Question: The charts are working ok in most browsers, including firefox and Opera. However in IE I am getting:
'''
Object doesn't support this property or method
report_graph.js
Code: 0
URI: http://10.11.4.92:5000/assets/report_graph.js?body=1
'''

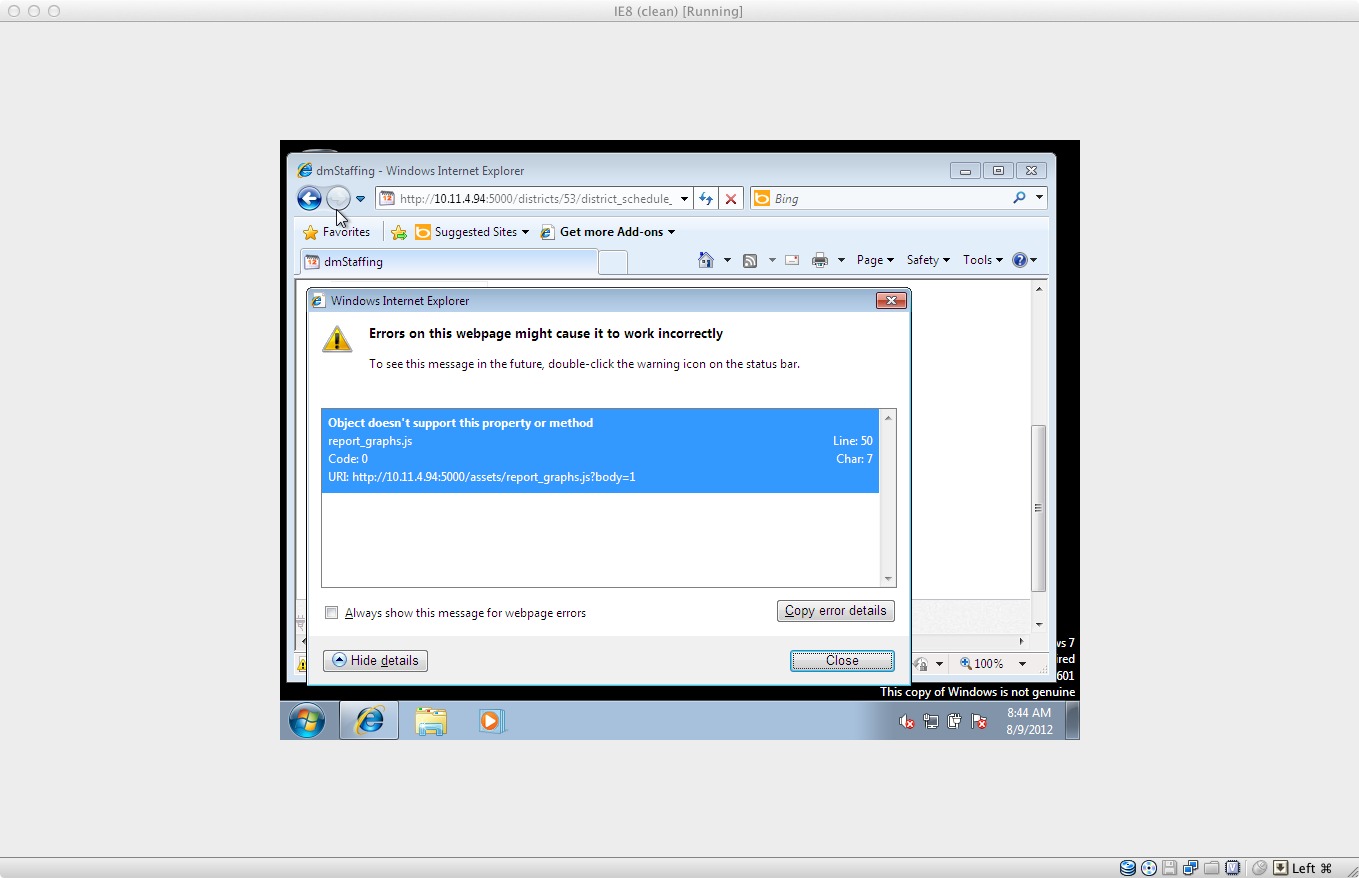
Answer: >
e.g. I had '$('some selectors).text().trim()'
Changing it to '$('some selectors).text().trim()' fixed it.
As it actually has worked ok in some browsers this seems to suggest an actual issue with the javascript engine in IE. Either it doesn't support the method that other browsers do... or it does not handle the error as gracefully, causing a runtime exception for a error that other browser ignore.